Question: Why isn't Excel combining these styles?
> Excel:
Example jsFiddle: <URL>
HTML source:
'''
<html>
<style type="text/css">
.greenBack{background-color:#d7e4bc}
.redFont{color:red}
</style>
<table>
<tr>
<td>no style</td><td class="redFont">red font only</td>
</tr>
<tr>
<td class="greenBack">green back only</td><td class="redFont greenBack">green back and red font</td>
</tr>
</table>
</html>
'''
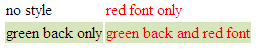
Answer: Someone had a similar problem <URL>. It seems as if excel only supports having one class, and if there is more it just ignores them all together. I would recommend having a greenBackRedFont class that sets both properties.